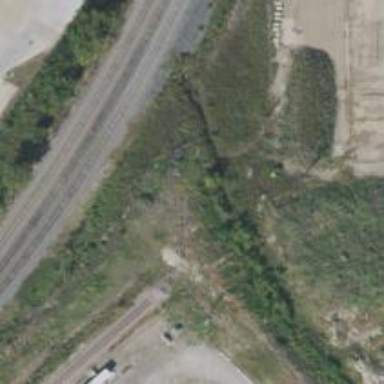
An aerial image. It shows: Abandoned railway.